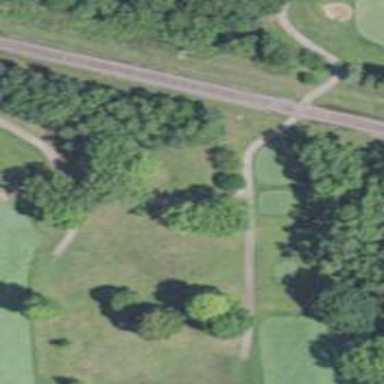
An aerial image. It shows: Path designated for golf carts.